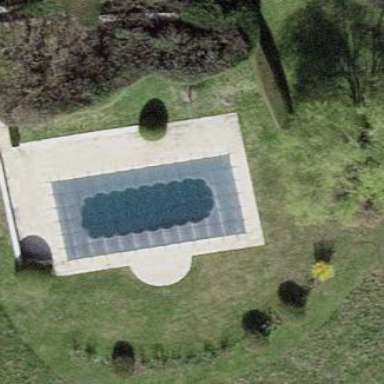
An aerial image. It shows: Swimming pool located in leisure land.